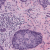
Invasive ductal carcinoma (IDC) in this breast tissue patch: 0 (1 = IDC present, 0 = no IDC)